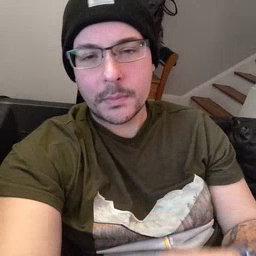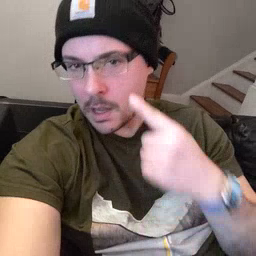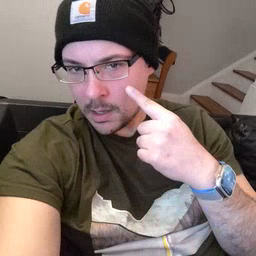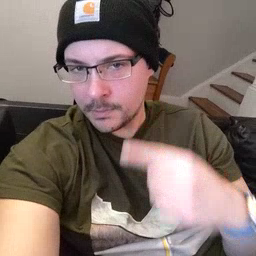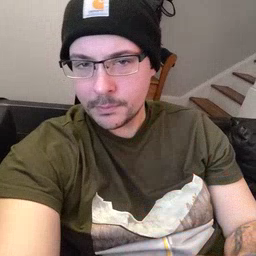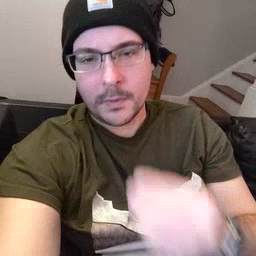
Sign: eye